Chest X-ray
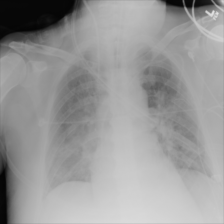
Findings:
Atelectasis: negative
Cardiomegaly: negative
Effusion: negative
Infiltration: positive
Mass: negative
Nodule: negative
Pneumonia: negative
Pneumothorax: negative
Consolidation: negative
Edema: negative
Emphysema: negative
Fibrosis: negative
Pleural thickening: negative
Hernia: negative